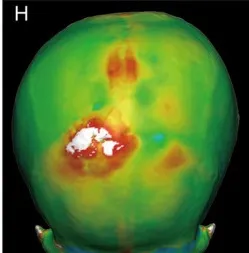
Determine the skull repair scheme by three-dimensional modeling.
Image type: radiology (pet)